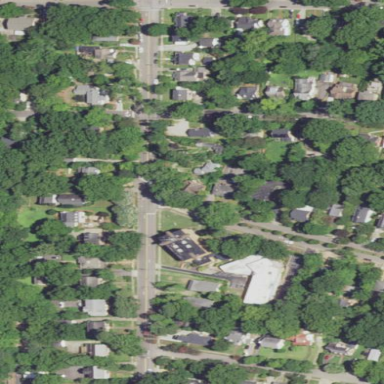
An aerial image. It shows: Residential area within neighborhood.